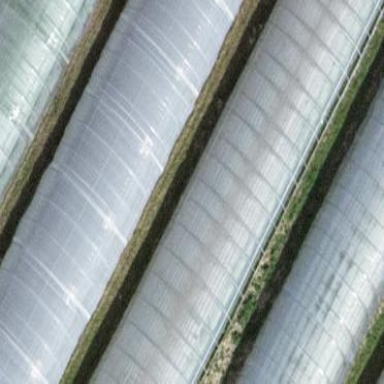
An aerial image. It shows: Greenhouse.